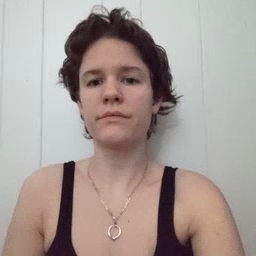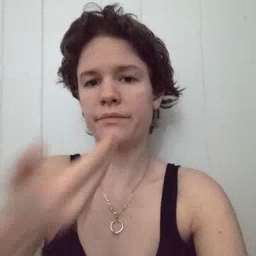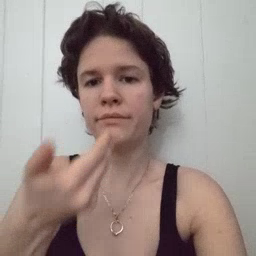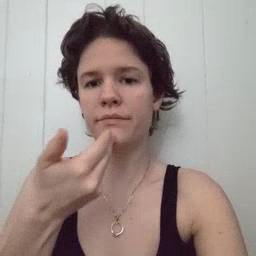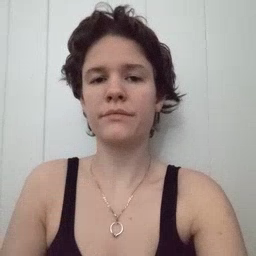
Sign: pizza